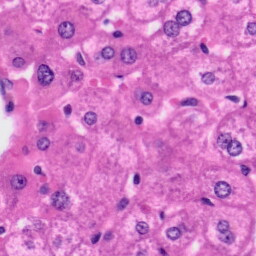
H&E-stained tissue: Liver